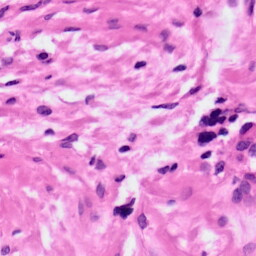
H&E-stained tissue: Ovarian